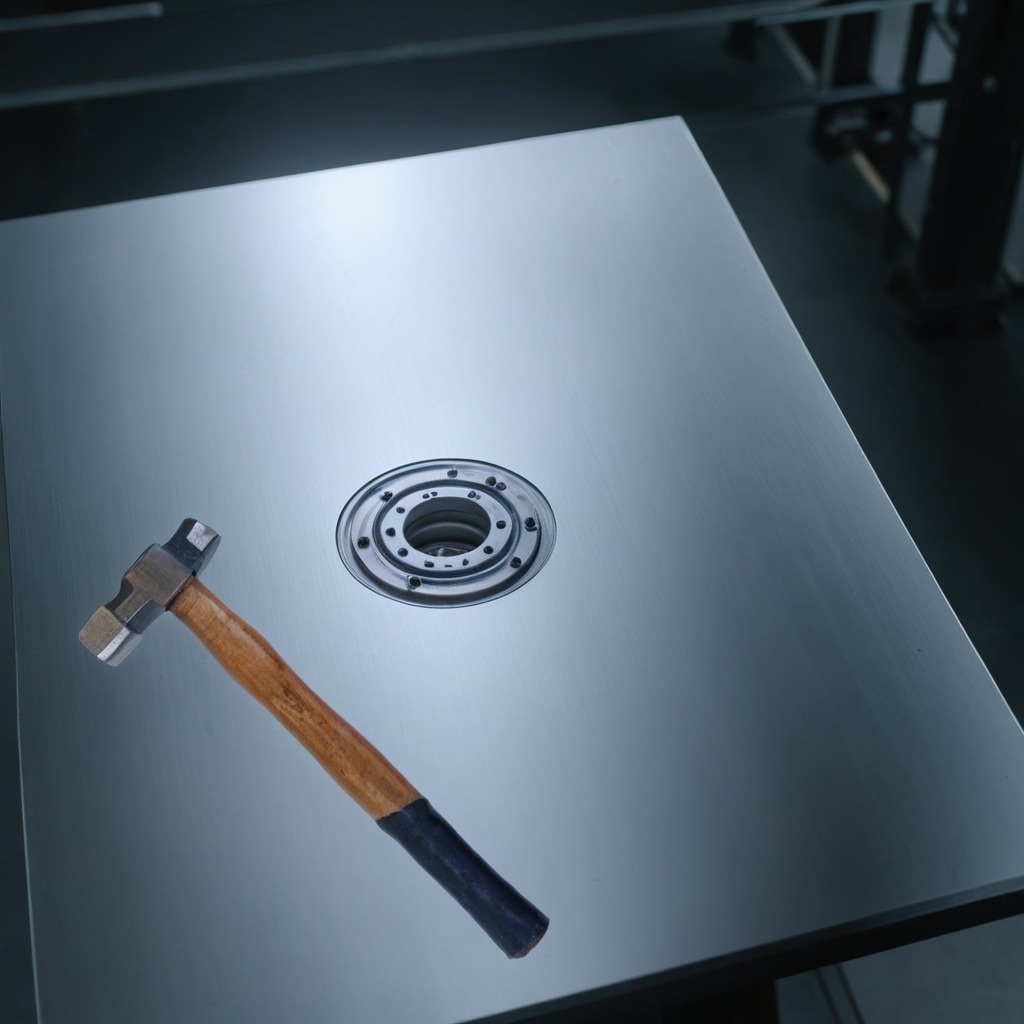
A hammer lies on a metal table in a machine shop under fluorescent lights.